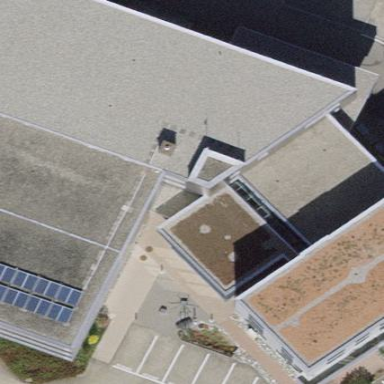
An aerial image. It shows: Office building.